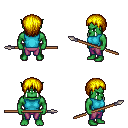
a pixel art fantasy rpg character, male body template, orc, green skin, teal sleeveless shirt, magenta pants, blonde plain hairstyle, spear, four views (front, back, left, right), 2x2 character sprite sheet, small pixel art, hard edges, no anti-aliasing